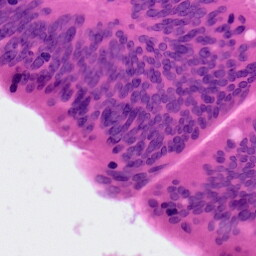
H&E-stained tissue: Colon